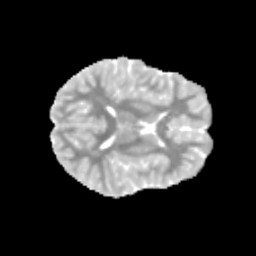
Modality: MD
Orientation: axial
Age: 10
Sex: male
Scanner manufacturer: siemens
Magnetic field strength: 3 T
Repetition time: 3.8 s
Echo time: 0.07 s